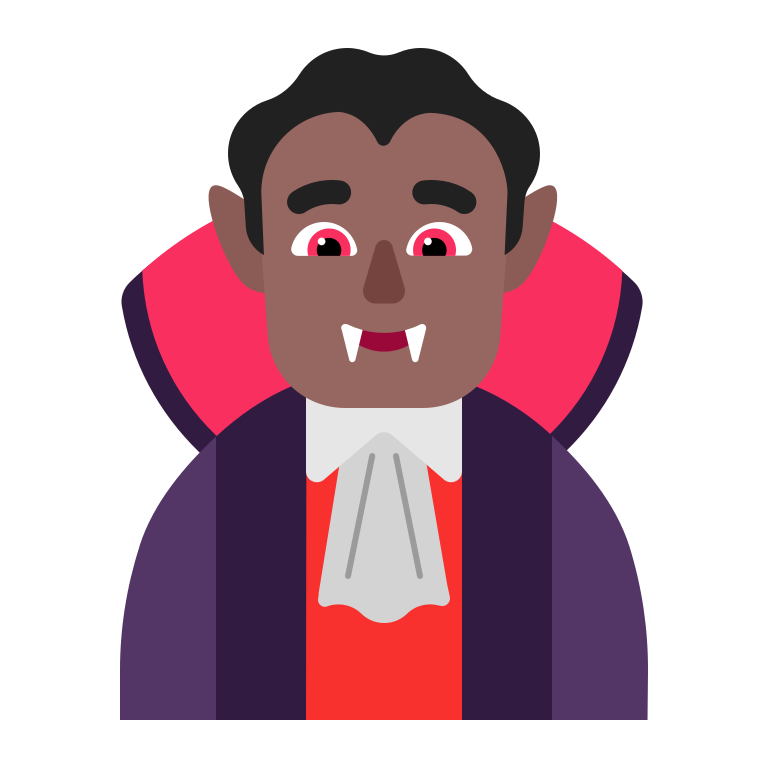
man vampire flat  dark